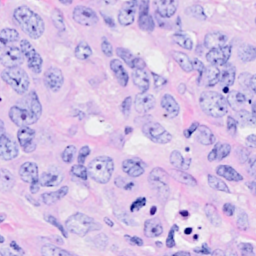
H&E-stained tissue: Breast